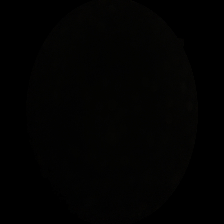
Diabetic retinopathy grade: Moderate